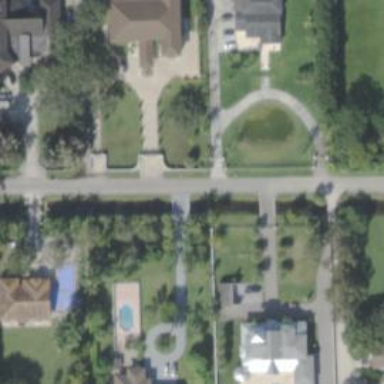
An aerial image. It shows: Driveway leading to service road.